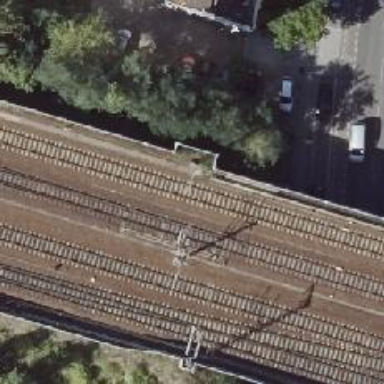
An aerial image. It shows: Railway track with contact line for electrification.